Interaction volume radius: 10 \u00c5
Interaction volume height: 20 \u00c5
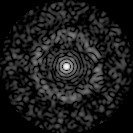
Disorder parameter: 0.8284